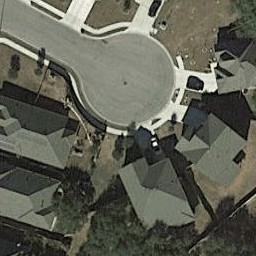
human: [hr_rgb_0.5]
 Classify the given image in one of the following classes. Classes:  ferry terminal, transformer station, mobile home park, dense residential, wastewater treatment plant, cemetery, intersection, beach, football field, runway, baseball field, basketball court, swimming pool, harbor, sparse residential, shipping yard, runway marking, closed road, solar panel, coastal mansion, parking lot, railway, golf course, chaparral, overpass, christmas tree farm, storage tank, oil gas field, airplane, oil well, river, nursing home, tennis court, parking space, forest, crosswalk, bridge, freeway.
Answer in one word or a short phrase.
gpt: closed road